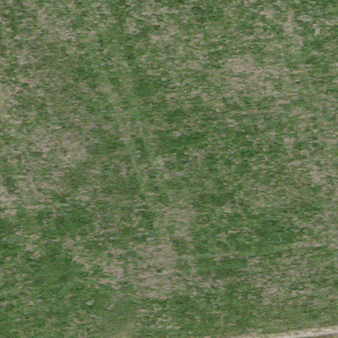
Label: other